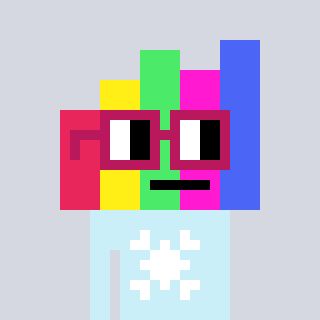
a pixel art character with square dark red glasses, a bar chart-shaped head and a cold-colored body on a cool background